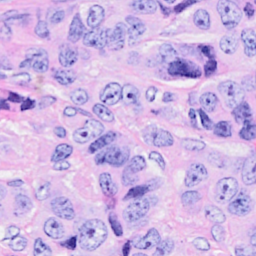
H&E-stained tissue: Breast